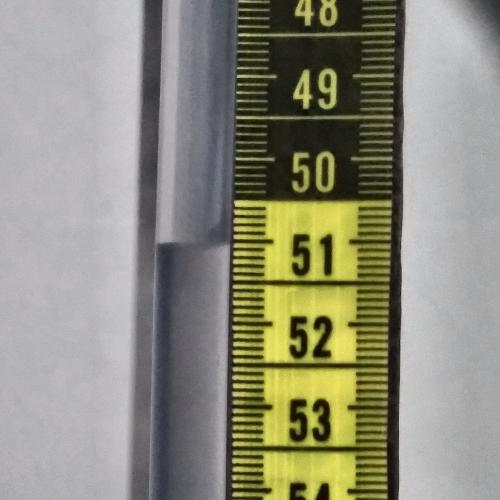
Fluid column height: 51.0 cm